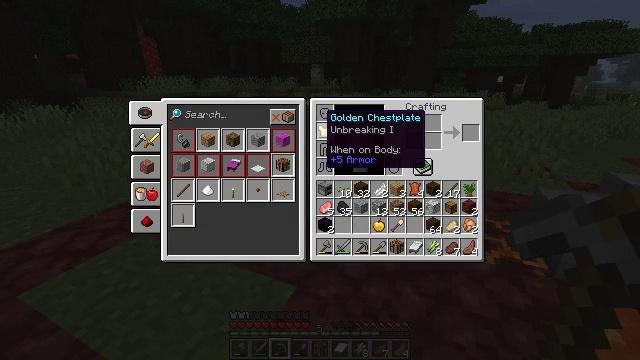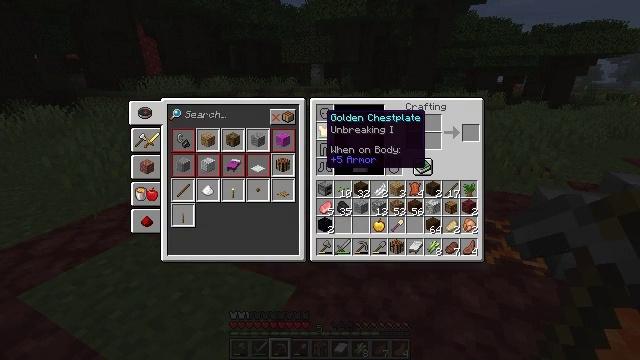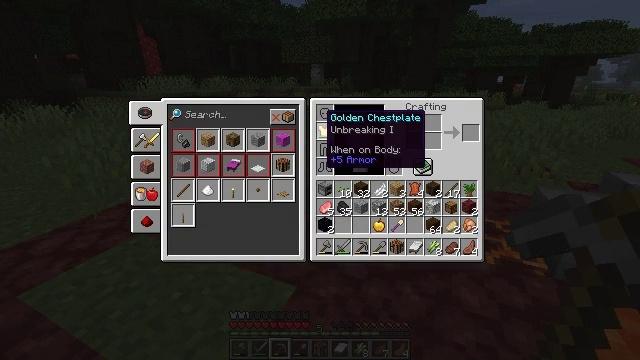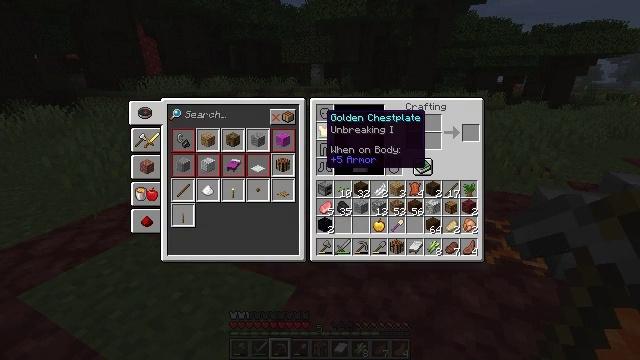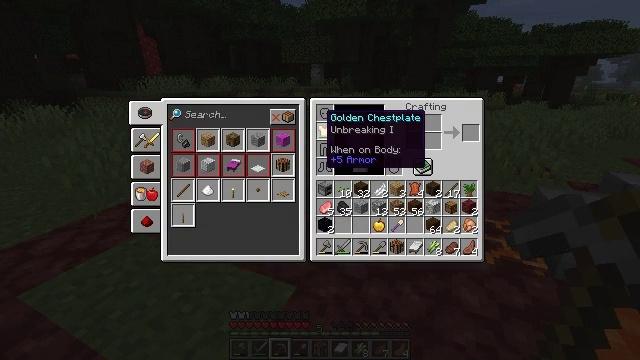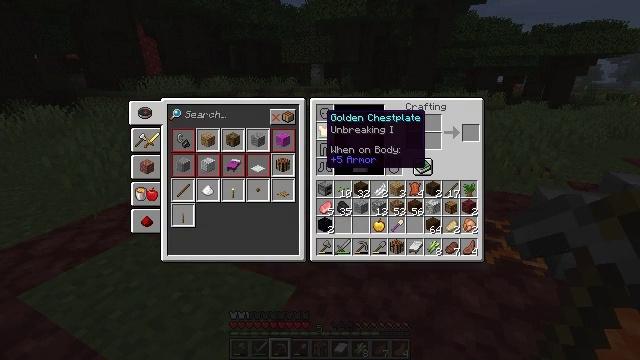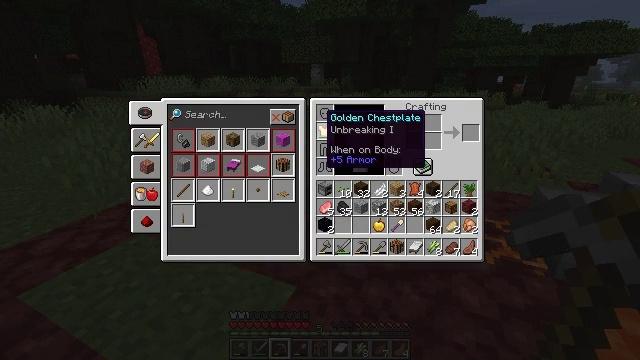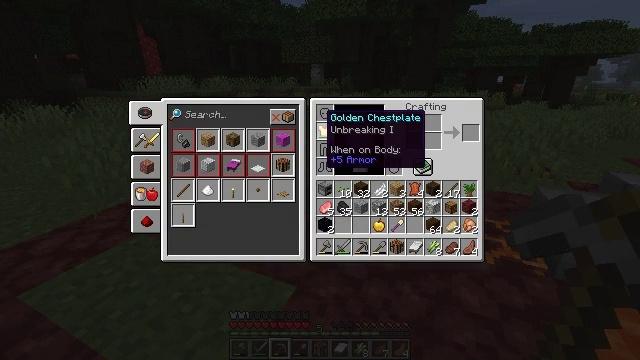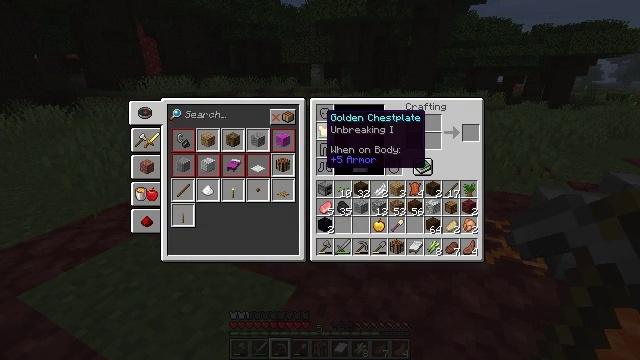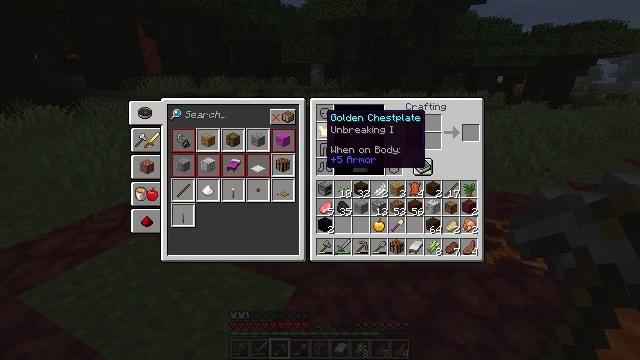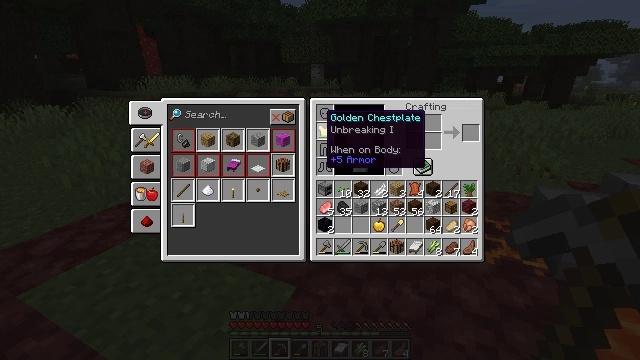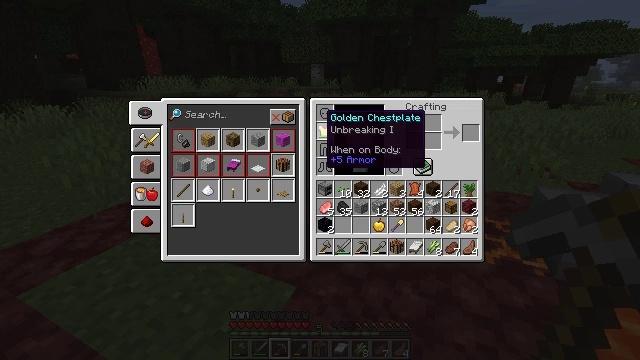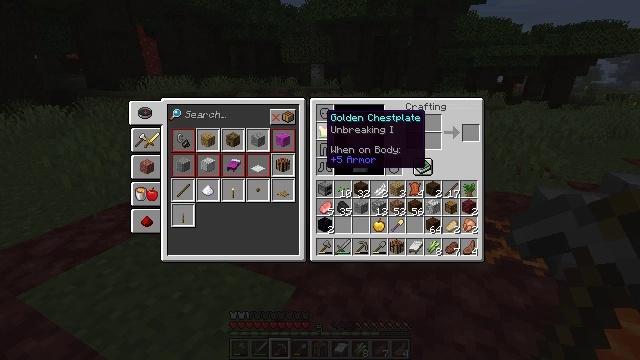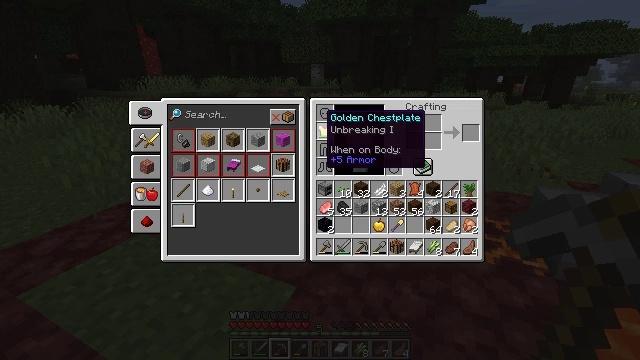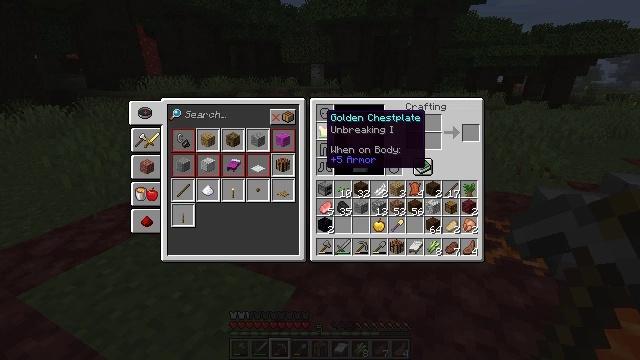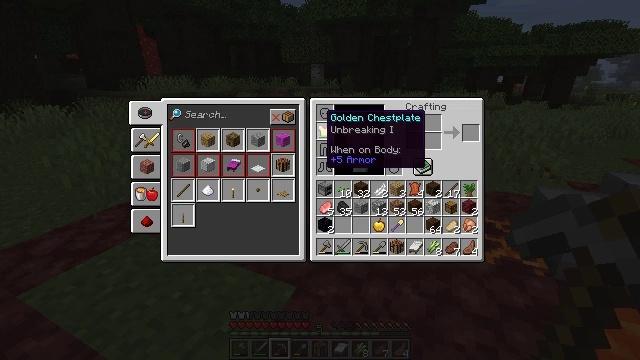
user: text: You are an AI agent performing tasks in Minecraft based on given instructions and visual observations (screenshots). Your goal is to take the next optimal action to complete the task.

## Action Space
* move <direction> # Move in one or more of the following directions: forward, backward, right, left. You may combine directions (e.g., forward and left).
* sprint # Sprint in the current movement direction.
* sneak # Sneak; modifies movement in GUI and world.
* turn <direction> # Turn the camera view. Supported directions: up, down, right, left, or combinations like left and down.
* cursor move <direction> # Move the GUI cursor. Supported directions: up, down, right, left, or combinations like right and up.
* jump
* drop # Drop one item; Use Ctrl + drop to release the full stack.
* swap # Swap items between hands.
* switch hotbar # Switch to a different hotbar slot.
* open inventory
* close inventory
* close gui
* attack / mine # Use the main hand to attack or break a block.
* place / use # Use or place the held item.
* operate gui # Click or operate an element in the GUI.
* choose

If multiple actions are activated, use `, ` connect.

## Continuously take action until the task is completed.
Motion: motion action
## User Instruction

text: Remove the tall grass to clear the area.
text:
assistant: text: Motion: no_op
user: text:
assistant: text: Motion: no_op
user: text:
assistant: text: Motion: no_op
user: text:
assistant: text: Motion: no_op
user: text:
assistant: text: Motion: no_op
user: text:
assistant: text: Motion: no_op
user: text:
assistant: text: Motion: no_op
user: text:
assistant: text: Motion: no_op
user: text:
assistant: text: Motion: no_op
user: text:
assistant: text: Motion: no_op
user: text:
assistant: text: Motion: no_op
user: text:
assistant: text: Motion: no_op
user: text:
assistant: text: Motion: no_op
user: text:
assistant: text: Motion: no_op
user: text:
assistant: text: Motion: no_op
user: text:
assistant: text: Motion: no_op
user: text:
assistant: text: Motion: no_op
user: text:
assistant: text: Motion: no_op
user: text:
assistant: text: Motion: no_op
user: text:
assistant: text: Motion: no_op
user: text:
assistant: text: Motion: no_op
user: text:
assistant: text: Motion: no_op
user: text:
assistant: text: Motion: no_op
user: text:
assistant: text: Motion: no_op
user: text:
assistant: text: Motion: no_op
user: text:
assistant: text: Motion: no_op
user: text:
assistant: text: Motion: no_op
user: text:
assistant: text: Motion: no_op
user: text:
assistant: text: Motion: no_op
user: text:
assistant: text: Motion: no_op